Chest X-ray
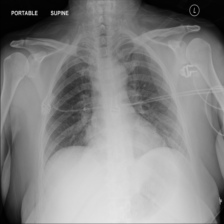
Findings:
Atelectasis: negative
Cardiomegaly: negative
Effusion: negative
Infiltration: negative
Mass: negative
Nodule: negative
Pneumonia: negative
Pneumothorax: negative
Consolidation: negative
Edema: negative
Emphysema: negative
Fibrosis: negative
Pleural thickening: negative
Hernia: negative